Question: I've created this box model and I want three more same boxes in column.
The CSS:
'''
#box {
}
#box .circle
{
width:120px;
height:120px;
border-radius:50%;
font-size:2em;
color:#fff;
line-height:120px;
text-align:center;
background-color:yellow;
left:75px;
top:95px;
position: relative;
z-index: 1;
}
#box .box1 {
-webkit-box-sizing: border-box; /* Safari/Chrome, other WebKit */
-moz-box-sizing: border-box; /* Firefox, other Gecko */
box-sizing: border-box; /* Opera/IE 8+ */
width:270px;
height:130px;
top:160px;
left:1px;
background-color:black;
padding:70px 40px 15px 40px;
position:absolute;
}
#box .box2 {
-webkit-box-sizing: border-box; /* Safari/Chrome, other WebKit */
-moz-box-sizing: border-box; /* Firefox, other Gecko */
box-sizing: border-box; /* Opera/IE 8+ */
width:270px;
height:250px;
top:280;
left:1px;
background-color:blue;
padding:70px 40px 15px 40px;
position:absolute;
}
#box .box3 {
-webkit-box-sizing: border-box; /* Safari/Chrome, other WebKit */
-moz-box-sizing: border-box; /* Firefox, other Gecko */
box-sizing: border-box; /* Opera/IE 8+ */
width:270px;
height:70px;
top:530px;
left:1px;
background-color:black;
padding:70px 40px 15px 40px;
position:absolute;
}
'''
And the markup:
'''
<body>
<div id="box">
<div class="circle">10GB</div>
<div class="box1"></div>
<div class="box2"></div>
<div class="box3"></div>
</div>
</form>
</body>
'''

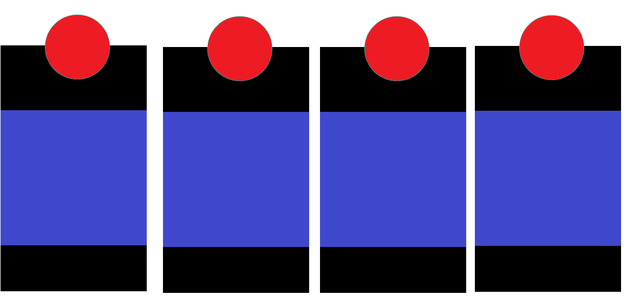
Answer: First of all;
- - - <URL>
Here is the solution:
'''
<html>
<head>
<style>
/* +++++ clearfix +++++ */
.clearfix:after { content: "."; display: block; clear: both; visibility: hidden; line-height: 0; height: 0; }
.clearfix { display: inline-block; }
html[xmlns] .clearfix { display: block; }
* html .clearfix { height: 1%; }
/* ---- clearfix ---- */
.box {
float:left;
position: relative;
width:270px;
margin: 5px;
}
.box .circleWrapper {
position: absolute;
width: 100%;
}
.box .circle
{
width:120px;
height:120px;
border-radius:50%;
font-size:2em;
color:#fff;
line-height:120px;
text-align:center;
background-color:yellow;
margin: 0 auto;
}
.box .box1 {
margin-top: 60px;
height:120px;
}
.box .box2 {
-webkit-box-sizing: border-box; /* Safari/Chrome, other WebKit */
-moz-box-sizing: border-box; /* Firefox, other Gecko */
box-sizing: border-box; /* Opera/IE 8+ */
height:250px;
background-color:blue;
padding:10px;
}
.box .box3 {
height:60px;
}
.box .blackBoxCommon {
-webkit-box-sizing: border-box; /* Safari/Chrome, other WebKit */
-moz-box-sizing: border-box; /* Firefox, other Gecko */
box-sizing: border-box; /* Opera/IE 8+ */
padding:10px;
background-color:black;
}
</style>
</head>
<body>
<form class="clearfix" action="#">
<div class="box">
<div class="circleWrapper">
<div class="circle">10GB</div>
</div>
<div class="box1 blackBoxCommon"></div>
<div class="box2"></div>
<div class="box3 blackBoxCommon"></div>
</div>
<div class="box">
<div class="circleWrapper">
<div class="circle">10GB</div>
</div>
<div class="box1 blackBoxCommon"></div>
<div class="box2"></div>
<div class="box3 blackBoxCommon"></div>
</div>
<div class="box">
<div class="circleWrapper">
<div class="circle">10GB</div>
</div>
<div class="box1 blackBoxCommon"></div>
<div class="box2"></div>
<div class="box3 blackBoxCommon"></div>
</div>
</form>
</body>
</html>
'''